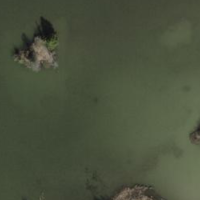
EUNIS habitat code: 14
Species observed at this site:
Aythya fuligula